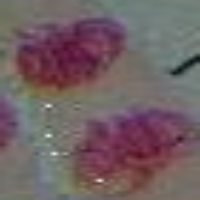
Label: telophase